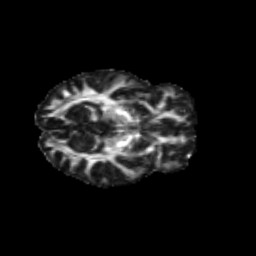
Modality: FA
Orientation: axial
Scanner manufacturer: siemens
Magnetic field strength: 3 T
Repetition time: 9.2 s
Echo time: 0.084 s